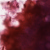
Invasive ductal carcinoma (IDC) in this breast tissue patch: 0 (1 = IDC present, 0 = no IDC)